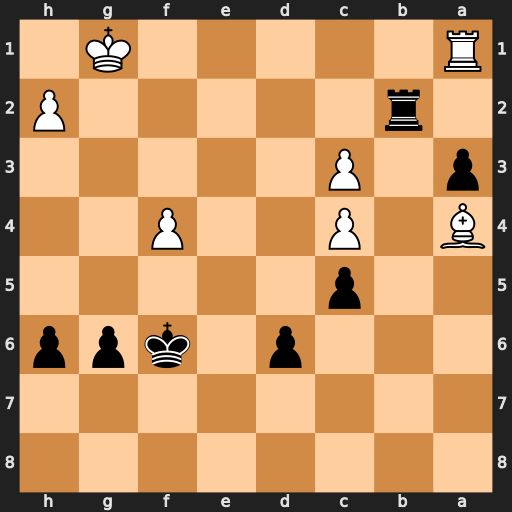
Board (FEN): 8/8/3p1kpp/2p5/B1P2P2/p1P5/1r5P/R5K1
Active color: b
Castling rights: -
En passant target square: -
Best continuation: a2 Rxa2 Rxa2